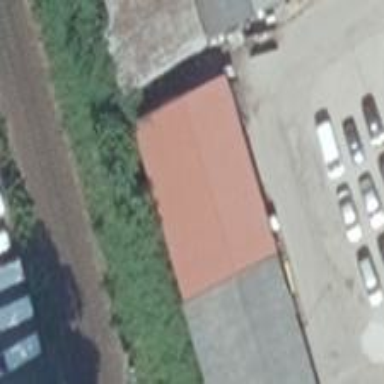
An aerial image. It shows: White building with gabled roof made of tar paper. The roof is oriented along the building.